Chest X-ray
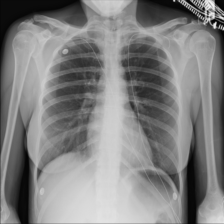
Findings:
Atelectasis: negative
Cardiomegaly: negative
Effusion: negative
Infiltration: negative
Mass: negative
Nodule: negative
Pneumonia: negative
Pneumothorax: negative
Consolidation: negative
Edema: negative
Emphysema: negative
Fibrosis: negative
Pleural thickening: negative
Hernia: negative